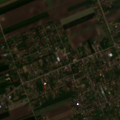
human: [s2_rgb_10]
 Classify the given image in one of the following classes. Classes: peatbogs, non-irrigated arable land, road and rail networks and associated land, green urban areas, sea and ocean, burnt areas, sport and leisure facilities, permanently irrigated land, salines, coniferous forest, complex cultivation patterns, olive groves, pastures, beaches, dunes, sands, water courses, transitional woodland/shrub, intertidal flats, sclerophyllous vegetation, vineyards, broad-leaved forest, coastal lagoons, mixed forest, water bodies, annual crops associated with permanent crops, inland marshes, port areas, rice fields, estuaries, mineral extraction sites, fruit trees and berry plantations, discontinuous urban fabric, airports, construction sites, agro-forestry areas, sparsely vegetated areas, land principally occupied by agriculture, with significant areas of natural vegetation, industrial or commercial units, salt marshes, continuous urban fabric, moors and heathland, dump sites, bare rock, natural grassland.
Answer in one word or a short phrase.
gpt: discontinuous urban fabric, non-irrigated arable land, complex cultivation patterns, land principally occupied by agriculture, with significant areas of natural vegetation